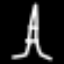
Label: The Eiffel Tower